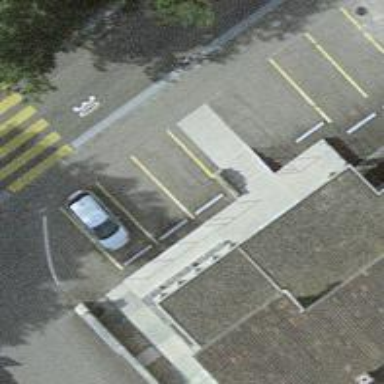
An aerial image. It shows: Footway made of paving stones.